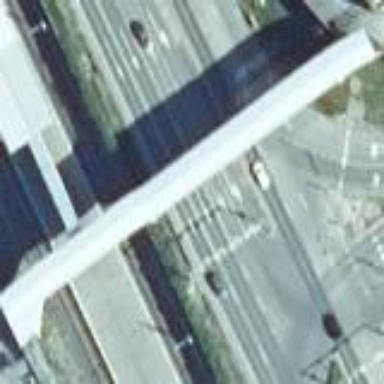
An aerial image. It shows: Beam bridge made by humans.